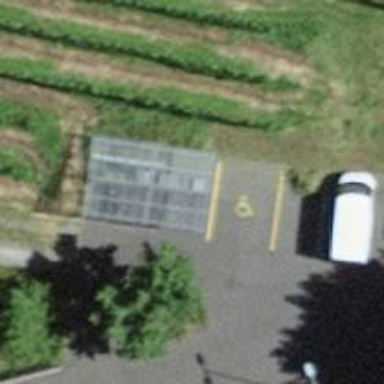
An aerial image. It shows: Bicycle parking area.